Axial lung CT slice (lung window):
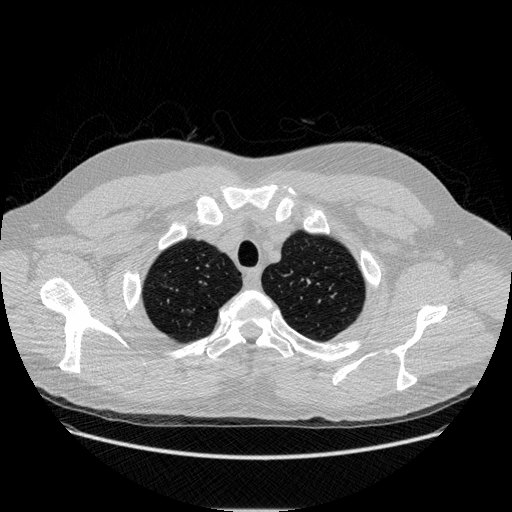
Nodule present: no